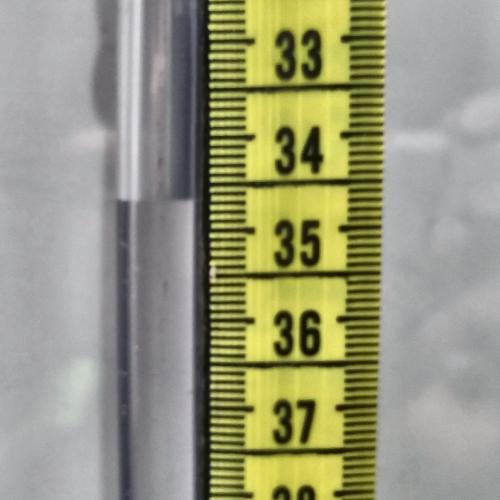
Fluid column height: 34.7 cm